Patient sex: M
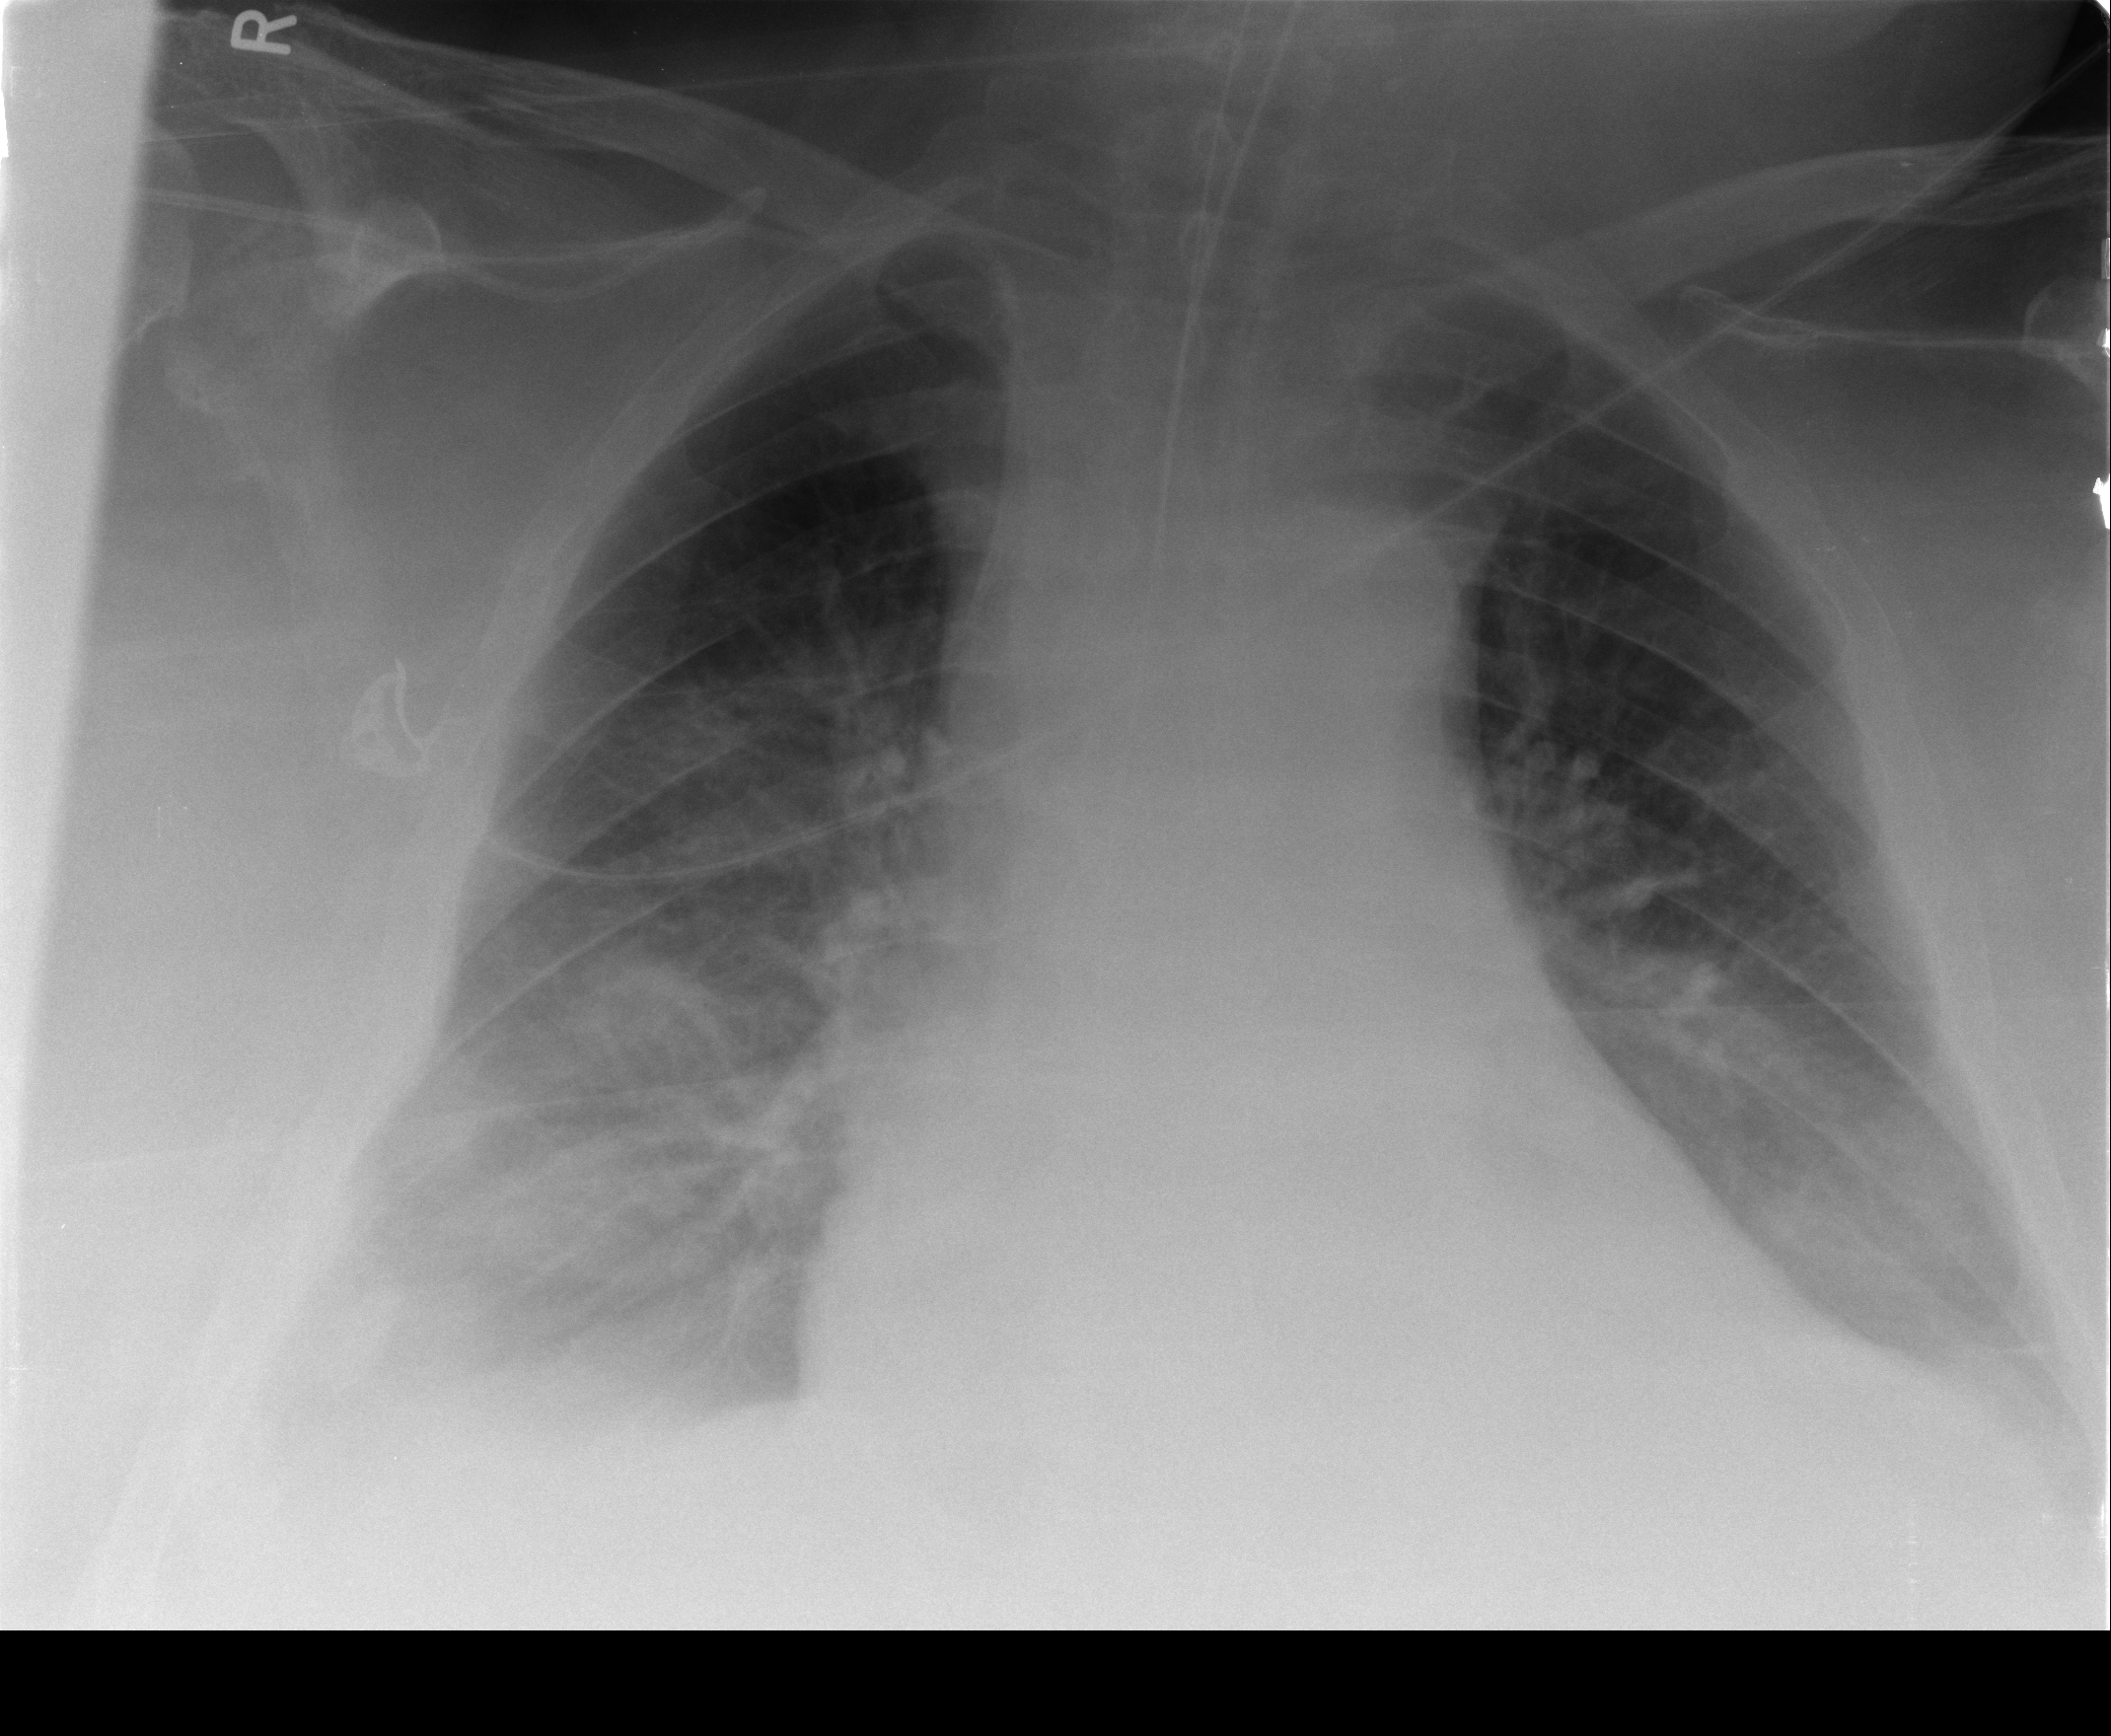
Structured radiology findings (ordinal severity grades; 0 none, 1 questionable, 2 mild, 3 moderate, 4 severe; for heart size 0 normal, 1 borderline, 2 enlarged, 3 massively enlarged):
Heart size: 2
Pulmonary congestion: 2
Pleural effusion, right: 2
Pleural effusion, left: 2
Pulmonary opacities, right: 2
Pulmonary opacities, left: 0
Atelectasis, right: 2
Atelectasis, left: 2